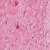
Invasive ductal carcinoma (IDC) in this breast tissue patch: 0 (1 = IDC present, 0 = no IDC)